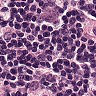
Metastatic tissue present: yes